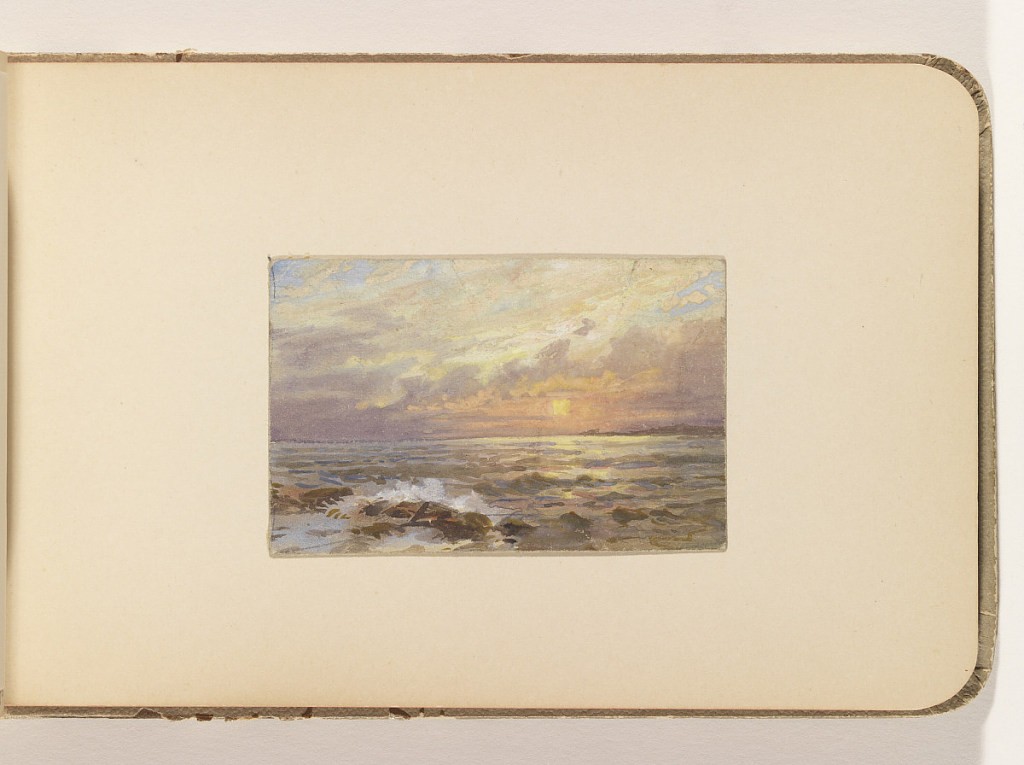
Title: Ocean Sunset
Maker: William Trost Richards, American, 1833–1905
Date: late 19th century
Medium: Brush and gouache, watercolor, graphite on lined wove paper
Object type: Album page
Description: Sun is setting on horizon, center right, producing dramatically colored effects in sky - purples and blue around clouds and yellows to turquoise in ocean. Waves break over rocks at lower left, landmass visible on horizon at right.